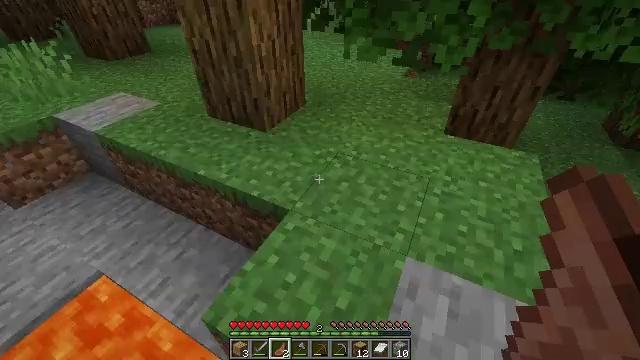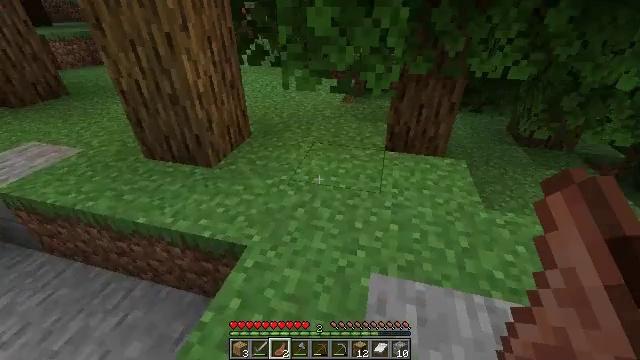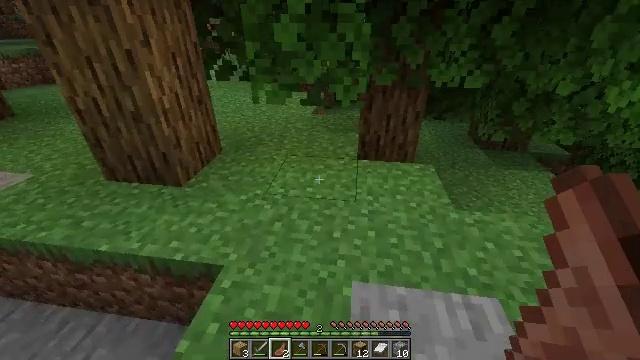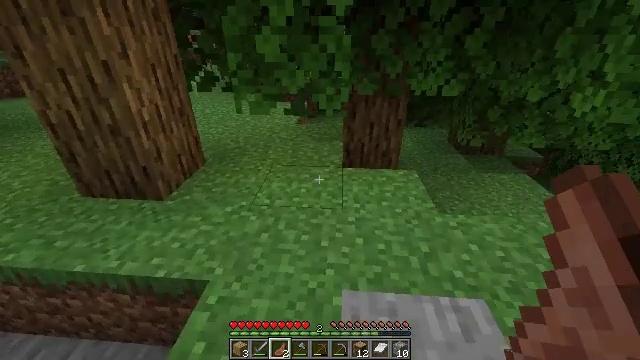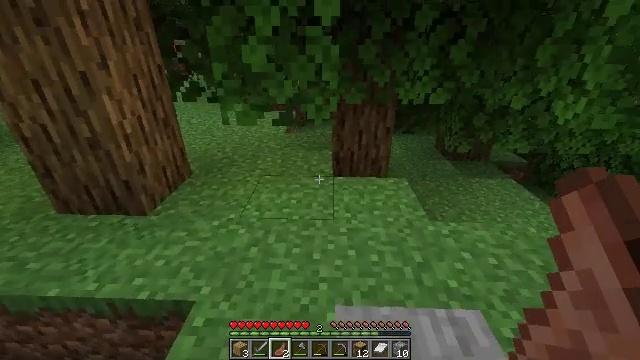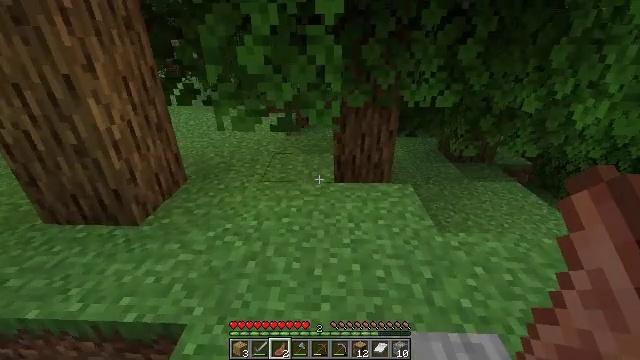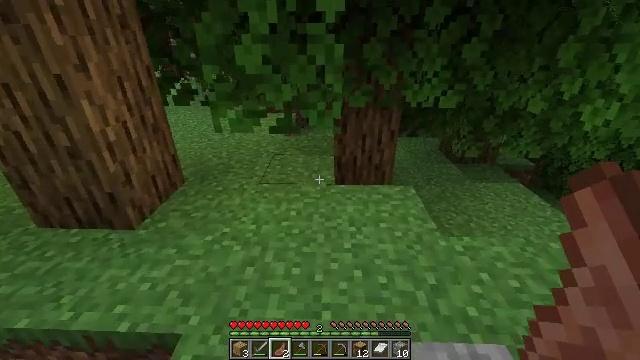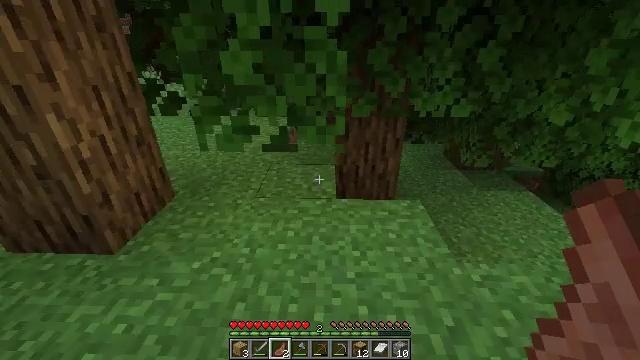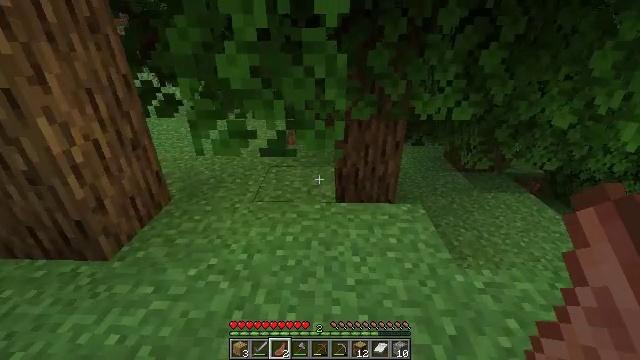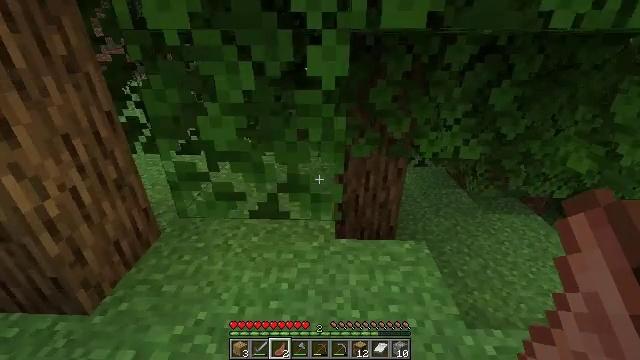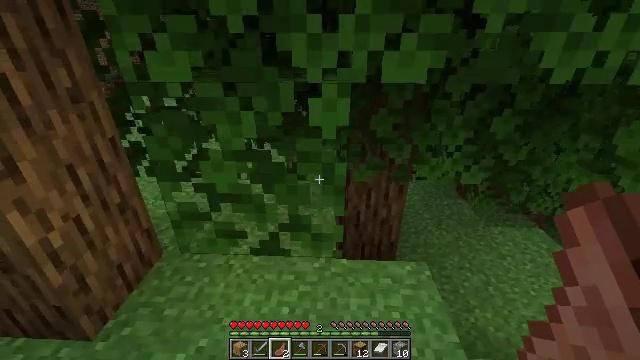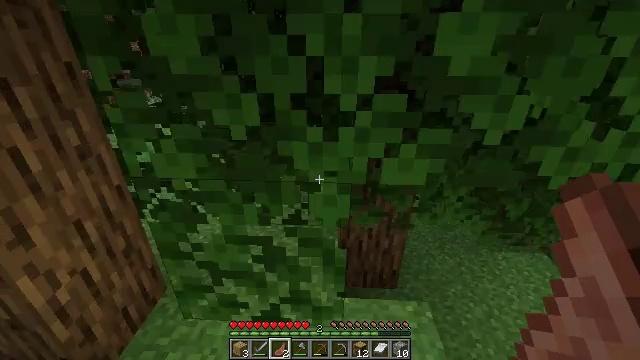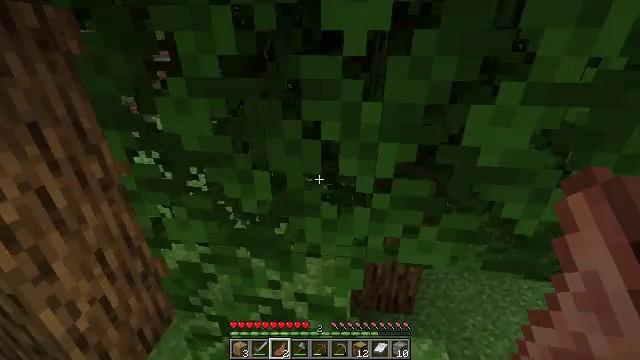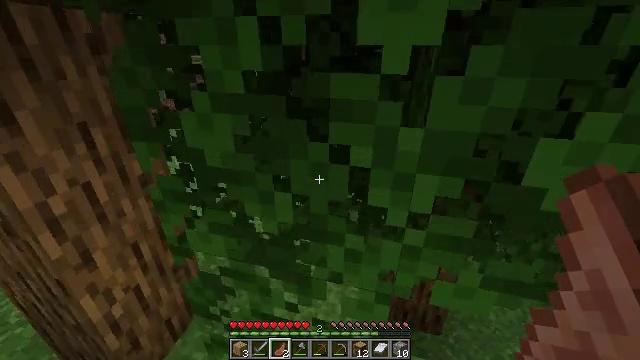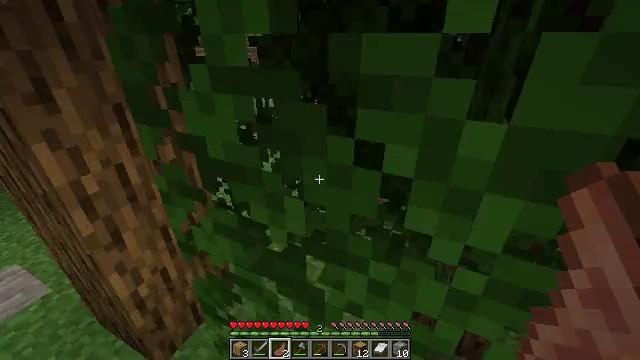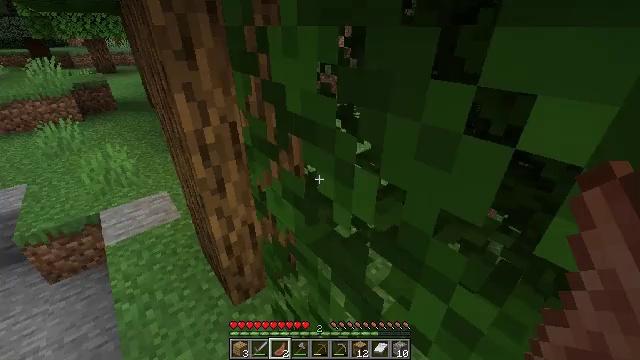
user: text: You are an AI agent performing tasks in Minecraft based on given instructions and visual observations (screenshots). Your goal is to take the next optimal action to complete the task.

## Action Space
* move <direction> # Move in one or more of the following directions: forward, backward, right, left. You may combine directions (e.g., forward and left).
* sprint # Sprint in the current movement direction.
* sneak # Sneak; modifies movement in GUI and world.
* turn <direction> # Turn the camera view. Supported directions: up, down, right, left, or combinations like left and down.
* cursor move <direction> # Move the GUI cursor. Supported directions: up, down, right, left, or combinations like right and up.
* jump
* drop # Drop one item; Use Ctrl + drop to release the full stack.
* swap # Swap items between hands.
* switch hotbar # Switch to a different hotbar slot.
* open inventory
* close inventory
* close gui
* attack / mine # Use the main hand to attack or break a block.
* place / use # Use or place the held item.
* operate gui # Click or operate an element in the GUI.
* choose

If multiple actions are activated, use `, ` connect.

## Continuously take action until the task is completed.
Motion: motion action
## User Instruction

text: Gather a pumpkin block.
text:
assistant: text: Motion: turn right and up
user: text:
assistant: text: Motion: turn right and up
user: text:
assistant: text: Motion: turn right and up
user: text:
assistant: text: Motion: move forward, turn right and up
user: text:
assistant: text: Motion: move forward
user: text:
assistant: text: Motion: move forward
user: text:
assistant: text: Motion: move forward
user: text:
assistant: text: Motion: move forward
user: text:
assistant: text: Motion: move forward, jump
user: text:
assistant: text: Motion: move forward, jump
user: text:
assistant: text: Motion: move forward, jump
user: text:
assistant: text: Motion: move forward, turn left, jump
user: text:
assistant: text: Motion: move forward, turn left, jump
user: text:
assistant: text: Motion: move forward, turn left and down
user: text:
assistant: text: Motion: move forward, turn left and down
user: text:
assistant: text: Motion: turn left
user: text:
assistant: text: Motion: turn left
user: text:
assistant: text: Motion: turn left
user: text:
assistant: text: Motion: turn left
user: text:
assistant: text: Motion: turn left
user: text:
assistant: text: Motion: turn left
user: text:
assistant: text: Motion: no_op
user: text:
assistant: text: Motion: no_op
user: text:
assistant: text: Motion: turn left
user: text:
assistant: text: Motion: turn left and down
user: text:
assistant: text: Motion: turn left and down
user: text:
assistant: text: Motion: turn left and down
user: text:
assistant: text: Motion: turn left and down
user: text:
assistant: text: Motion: turn left and down
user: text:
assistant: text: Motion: turn left and down